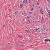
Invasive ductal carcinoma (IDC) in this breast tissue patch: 1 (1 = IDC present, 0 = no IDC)